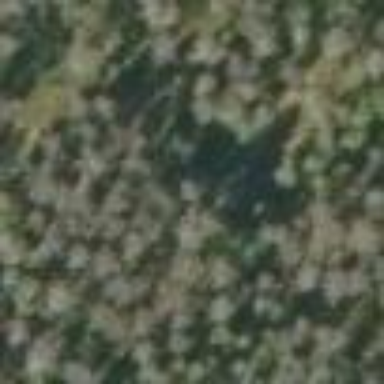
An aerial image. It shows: Needle-leaved woodland.